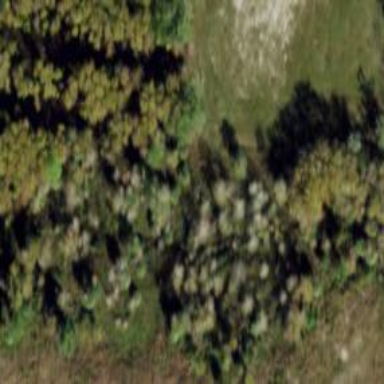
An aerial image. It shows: Mixed woodland with various types of leaves.